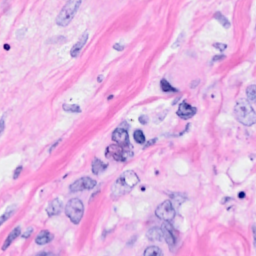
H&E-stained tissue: Breast